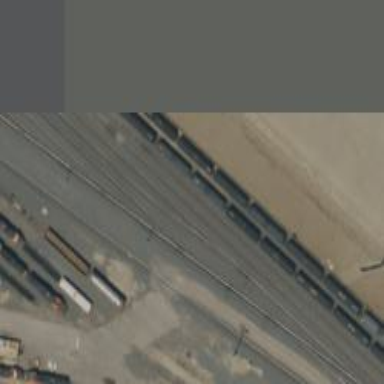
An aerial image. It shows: Railway yard in service.